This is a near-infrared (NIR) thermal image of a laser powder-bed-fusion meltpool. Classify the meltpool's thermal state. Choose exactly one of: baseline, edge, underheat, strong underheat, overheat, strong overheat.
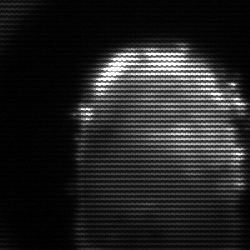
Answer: baseline